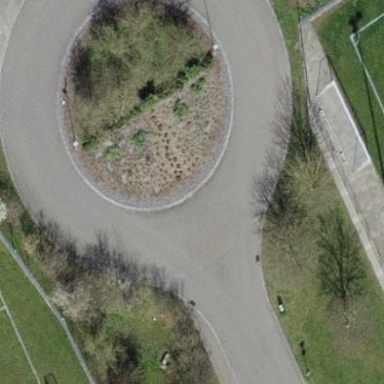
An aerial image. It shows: Residential road with paved surface leading to roundabout.